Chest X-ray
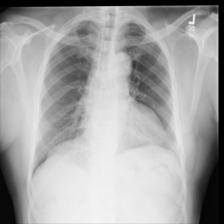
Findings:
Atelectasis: negative
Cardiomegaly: negative
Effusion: negative
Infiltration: negative
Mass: negative
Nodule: negative
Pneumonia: negative
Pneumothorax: negative
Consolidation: negative
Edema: negative
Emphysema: negative
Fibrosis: negative
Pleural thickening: negative
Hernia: negative